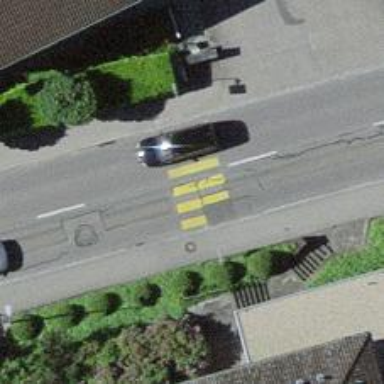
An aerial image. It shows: Zebra crossing on the road.